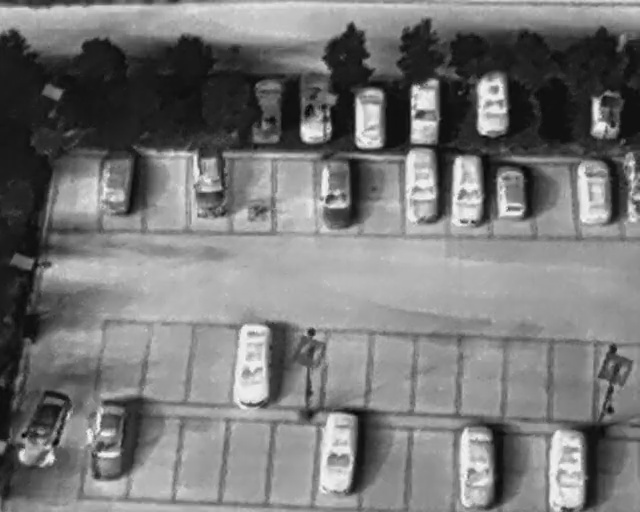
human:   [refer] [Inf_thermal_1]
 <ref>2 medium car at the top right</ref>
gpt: <box>[[71, 16, 82, 24, 2], [91, 19, 98, 25, 2]]</box>

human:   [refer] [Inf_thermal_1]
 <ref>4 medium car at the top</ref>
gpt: <box>[[60, 18, 71, 25, 2], [52, 19, 62, 26, 2], [43, 17, 55, 24, 2], [36, 18, 47, 24, 2]]</box>

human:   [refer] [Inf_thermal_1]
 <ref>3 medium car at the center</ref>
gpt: <box>[[26, 32, 38, 38, 2], [46, 34, 58, 40, 2], [59, 32, 72, 39, 2]]</box>

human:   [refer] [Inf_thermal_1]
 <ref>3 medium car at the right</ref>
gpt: <box>[[67, 33, 78, 40, 2], [75, 34, 84, 40, 2], [87, 33, 98, 41, 2]]</box>

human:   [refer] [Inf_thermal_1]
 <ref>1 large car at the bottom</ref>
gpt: <box>[[32, 67, 46, 75, 2]]</box>

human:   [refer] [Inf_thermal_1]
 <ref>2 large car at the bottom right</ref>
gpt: <box>[[67, 87, 81, 95, 2], [82, 87, 95, 95, 2]]</box>

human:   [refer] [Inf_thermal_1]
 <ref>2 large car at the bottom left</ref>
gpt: <box>[[10, 81, 23, 89, 4], [0, 79, 13, 87, 17]]</box>